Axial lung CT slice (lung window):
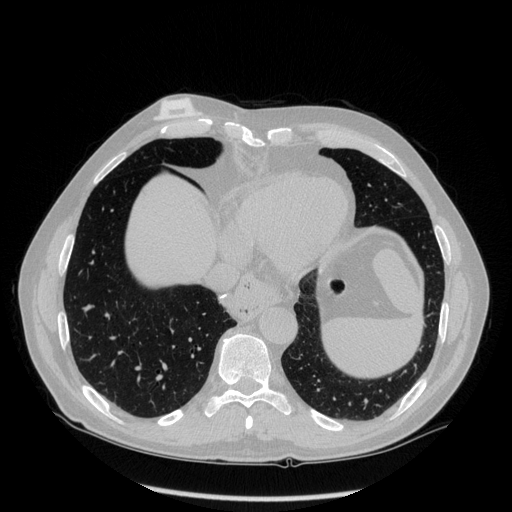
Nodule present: no